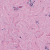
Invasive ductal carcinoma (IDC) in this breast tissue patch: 1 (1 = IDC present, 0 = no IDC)